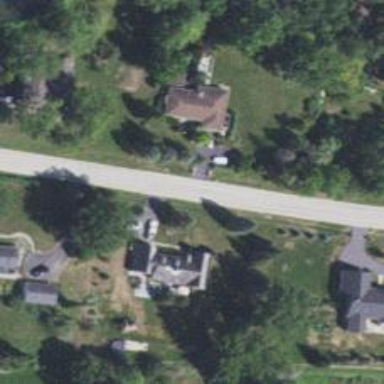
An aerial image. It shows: Driveway leading to service road.